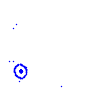
Particle: proton